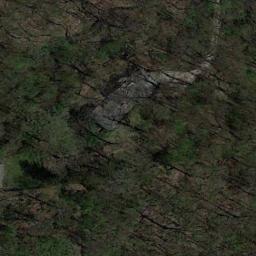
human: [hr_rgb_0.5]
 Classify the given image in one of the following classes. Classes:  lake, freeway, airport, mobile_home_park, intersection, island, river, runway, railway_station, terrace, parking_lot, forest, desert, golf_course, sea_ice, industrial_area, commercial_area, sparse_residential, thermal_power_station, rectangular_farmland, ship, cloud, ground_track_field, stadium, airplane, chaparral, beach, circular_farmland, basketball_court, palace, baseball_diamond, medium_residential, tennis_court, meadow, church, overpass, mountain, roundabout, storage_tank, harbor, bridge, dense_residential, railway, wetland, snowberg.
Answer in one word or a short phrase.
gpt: sparse_residential